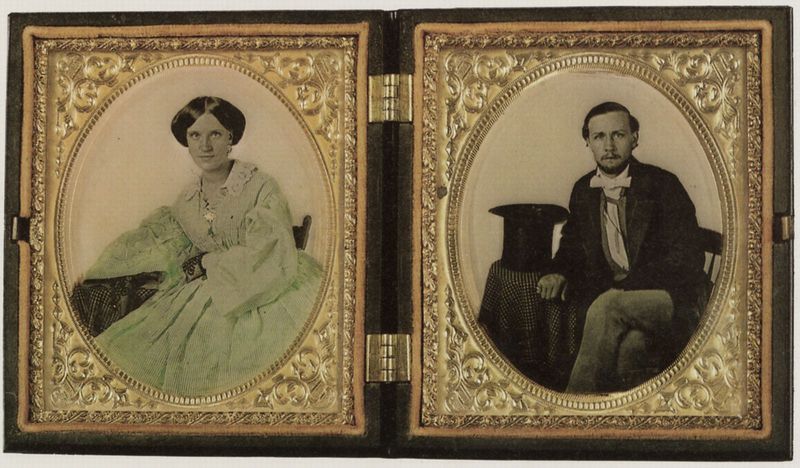
Titel: Doppelporträt
Künstler: Österreichischer Photograph
Standort: Bad Ischl
Institution: Sammlung Hans Frank (Photomuseum)
Schlagwörter: dunkel, mann, grün, sitzen, elegant, frau, frisur, hell, kleid, stühle, tisch, weiss, dame, schleife, zylinder, anzug, bart, hemd, hose, jacke, falten, rahmen, ärmel, bildnis, herr, porträt, tischdecke, gold, paar, spitzen, mittelscheitel, scheitel, oval, rand, lehnen, frack, foto, fotografie, karos, doppelporträt, buch, medaillon, porträts, koloriert, portraits, ehepaar, porträ, erinnerung, souvenir